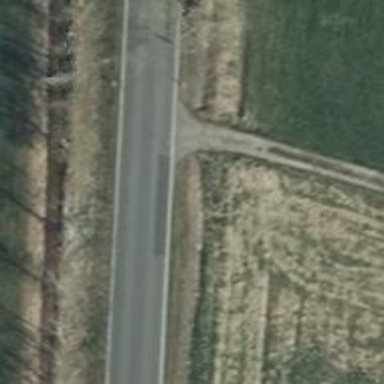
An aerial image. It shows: Secondary road with asphalt surface.